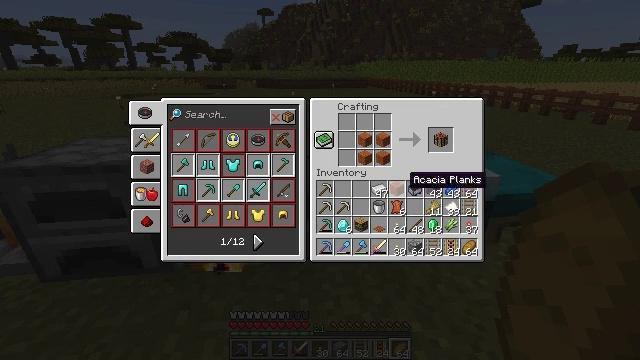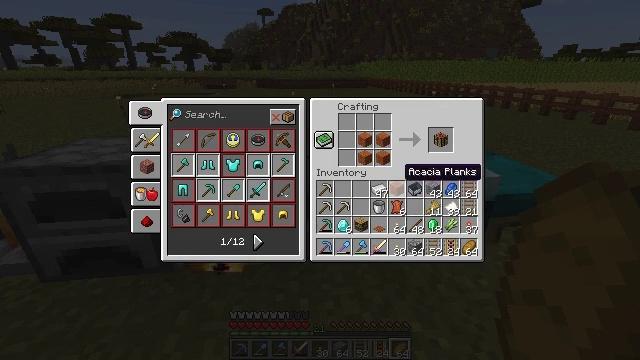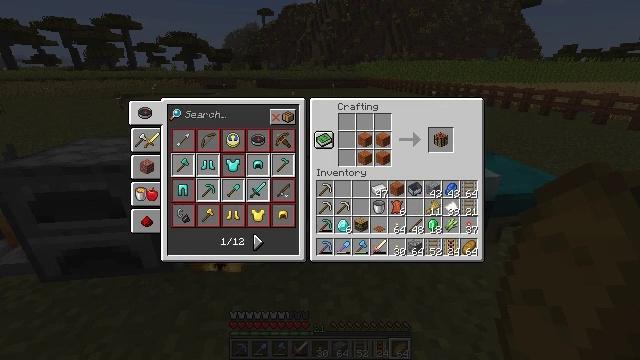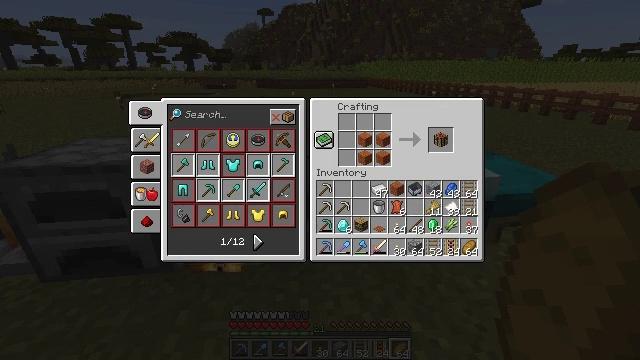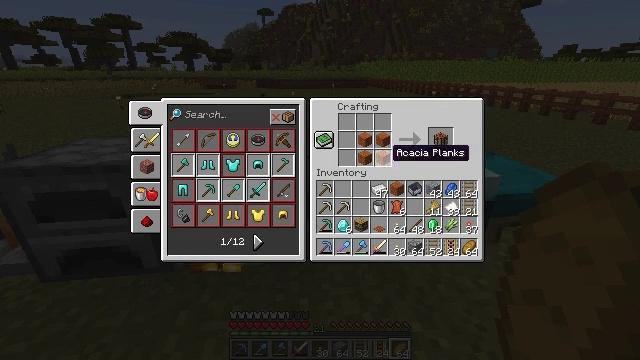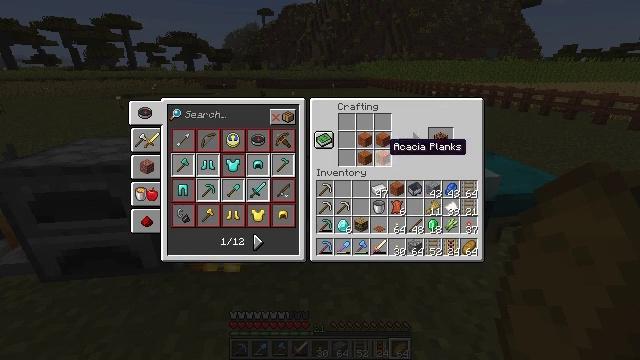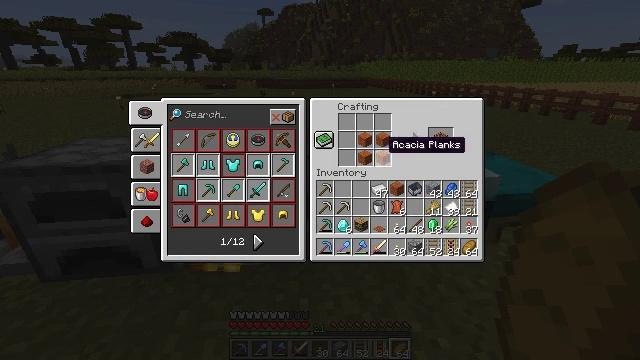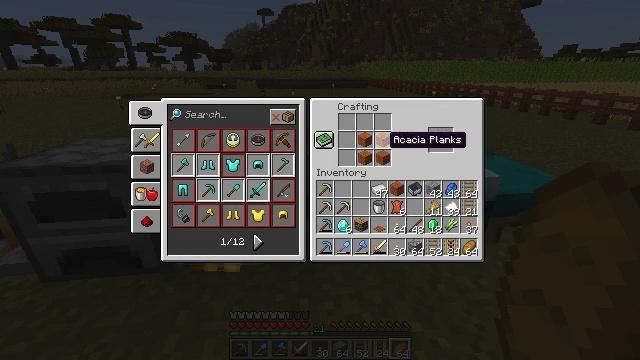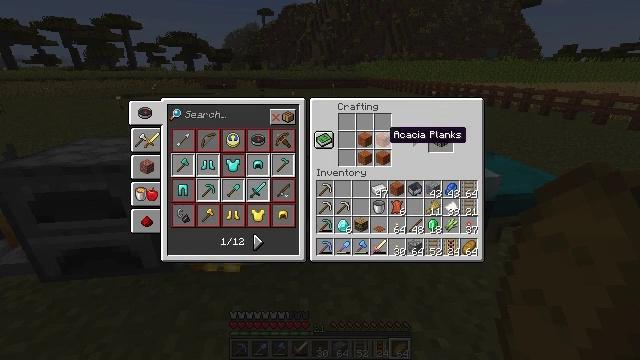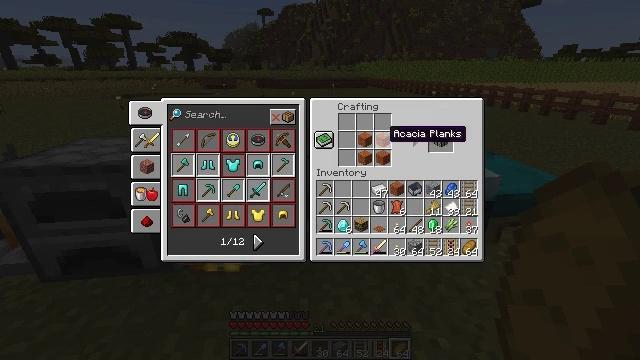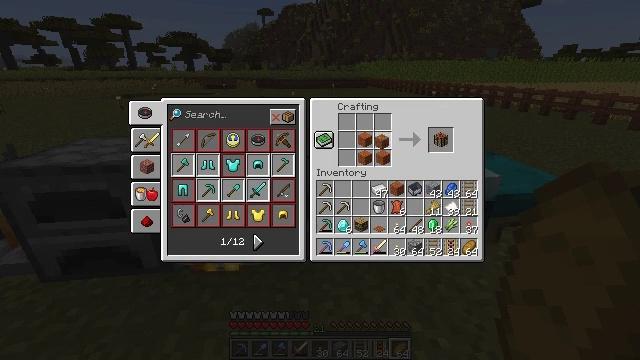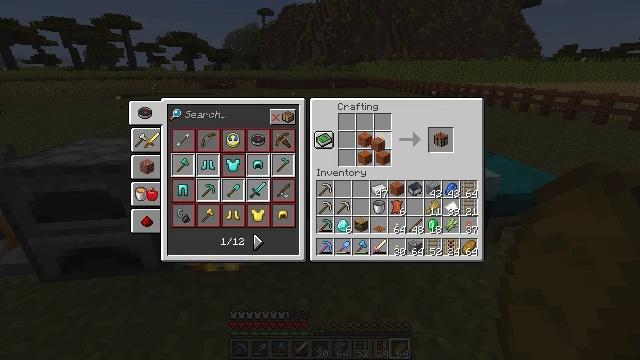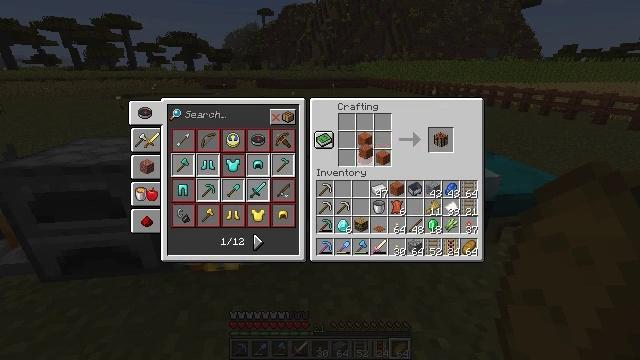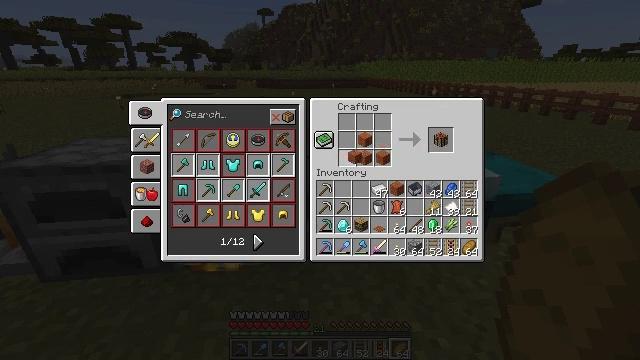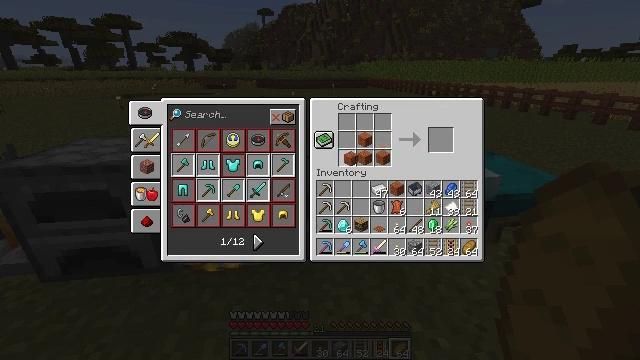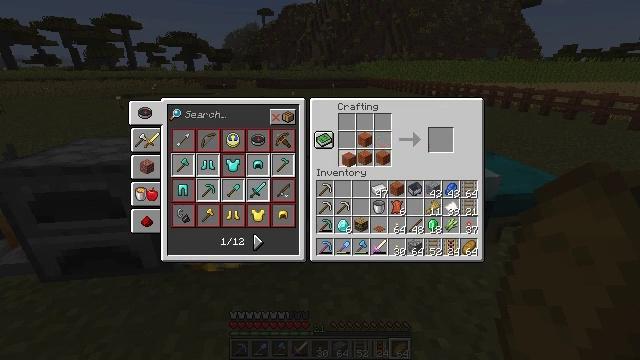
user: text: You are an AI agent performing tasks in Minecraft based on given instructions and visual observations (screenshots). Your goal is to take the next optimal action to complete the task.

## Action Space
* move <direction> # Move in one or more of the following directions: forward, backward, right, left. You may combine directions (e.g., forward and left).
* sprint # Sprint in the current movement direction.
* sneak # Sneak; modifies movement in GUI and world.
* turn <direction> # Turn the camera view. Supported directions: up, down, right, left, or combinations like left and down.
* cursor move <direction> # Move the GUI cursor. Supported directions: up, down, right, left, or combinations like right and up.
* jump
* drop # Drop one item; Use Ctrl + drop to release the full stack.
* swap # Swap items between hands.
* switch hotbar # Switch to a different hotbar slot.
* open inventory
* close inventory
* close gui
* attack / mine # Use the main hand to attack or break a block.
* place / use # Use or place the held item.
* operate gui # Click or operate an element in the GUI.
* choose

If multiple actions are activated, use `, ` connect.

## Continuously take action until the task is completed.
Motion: motion action
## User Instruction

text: Get an acacia slab from acacia planks in the crafting table.
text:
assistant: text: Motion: cursor move up
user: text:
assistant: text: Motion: no_op
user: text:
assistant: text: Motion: no_op
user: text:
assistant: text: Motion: cursor move up
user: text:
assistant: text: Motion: no_op
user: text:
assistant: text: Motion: no_op
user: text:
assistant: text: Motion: no_op
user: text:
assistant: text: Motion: no_op
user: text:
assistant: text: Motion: no_op
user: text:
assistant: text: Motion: operate gui
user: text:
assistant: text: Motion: operate gui
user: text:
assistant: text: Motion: cursor move left and down
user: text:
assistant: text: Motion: cursor move left
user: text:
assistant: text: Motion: no_op
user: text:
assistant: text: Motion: operate gui
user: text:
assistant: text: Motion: operate gui
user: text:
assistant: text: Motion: operate gui
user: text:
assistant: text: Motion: no_op
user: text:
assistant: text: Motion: no_op
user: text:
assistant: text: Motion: cursor move up
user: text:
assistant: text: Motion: cursor move right and up
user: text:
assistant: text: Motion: no_op
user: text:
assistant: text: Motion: no_op
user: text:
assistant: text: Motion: no_op
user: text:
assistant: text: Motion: operate gui
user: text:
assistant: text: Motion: operate gui
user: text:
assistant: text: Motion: operate gui
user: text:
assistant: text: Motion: cursor move right and down
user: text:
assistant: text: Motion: cursor move right and down
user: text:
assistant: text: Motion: cursor move right and down